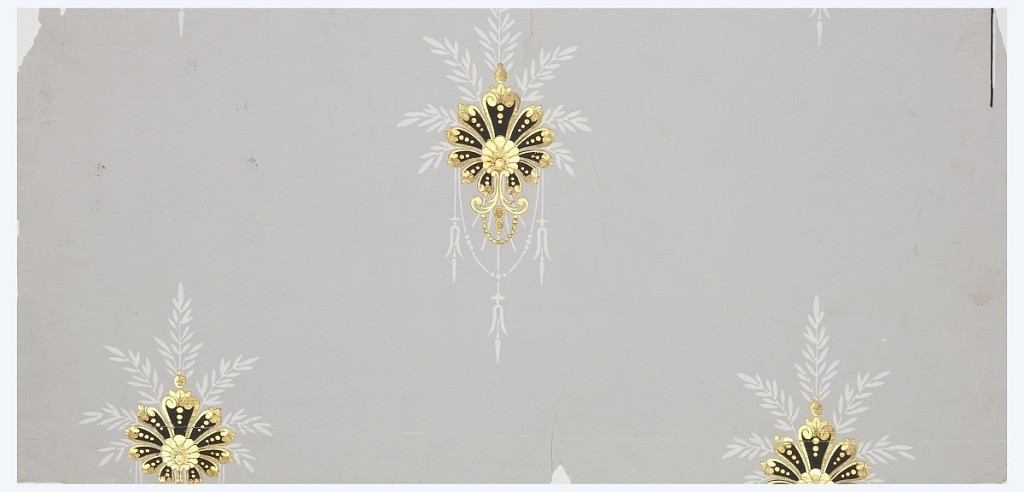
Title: Sidewall
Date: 1855–60
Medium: Block-printed, stamped foil, gilded on paper
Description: Horizontal rectangle. Drop-repeating motif of palmette in gilt, with brown center and white foliate surround.